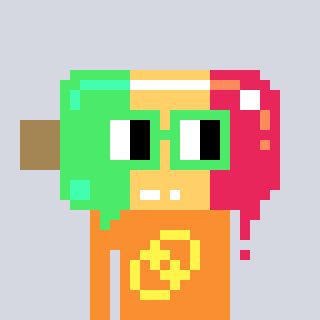
a pixel art character with square light green glasses, a icepop-shaped head and a orange-colored body on a cool background